Question: I want to build a spinner for menu selection like the one in where to? IPhone app as shown in image below. Any hints?

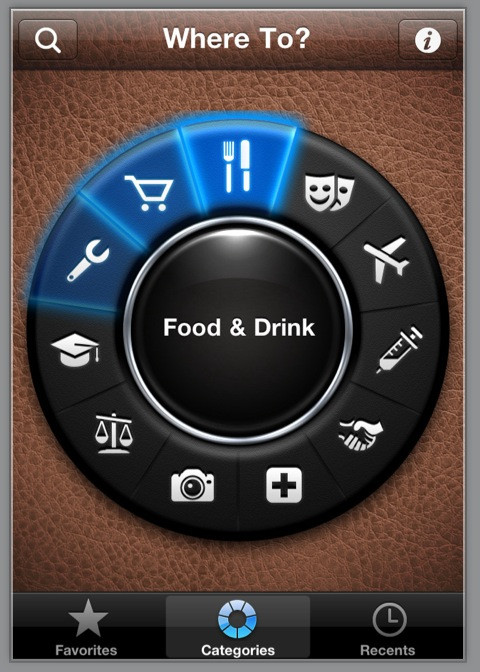
Answer: Doesn't need to be very hard. The easiest is probably a UIImageView with the image of the actual spinner, and another UIImageView with the yellow selection highlight (a transparent PNG) overlaying. The rotation can then be controlled with the transform property of the first UIImageView.
This should of course be nicely encapsulated in a custom UIView subclass.